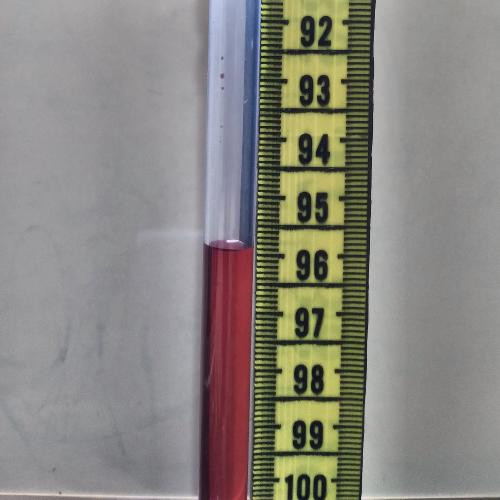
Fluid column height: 95.9 cm